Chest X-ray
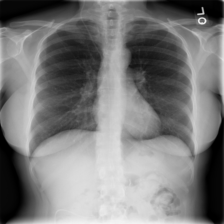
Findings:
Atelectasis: negative
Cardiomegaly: negative
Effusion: negative
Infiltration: positive
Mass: negative
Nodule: negative
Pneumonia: negative
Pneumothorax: negative
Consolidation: negative
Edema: negative
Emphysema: negative
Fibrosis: negative
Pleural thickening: negative
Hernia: negative